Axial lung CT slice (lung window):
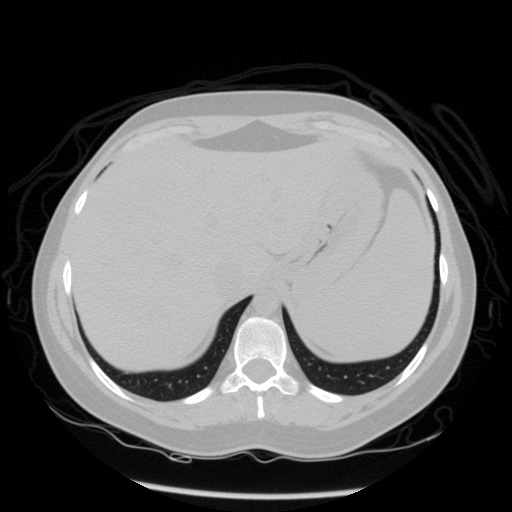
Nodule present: no